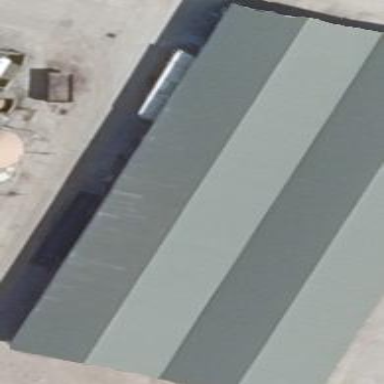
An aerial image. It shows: Building with gabled roof. The roof orientation is along the building.